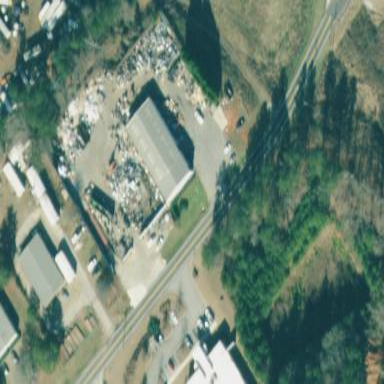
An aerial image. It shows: Recycling center with scrap metal recycling facilities.